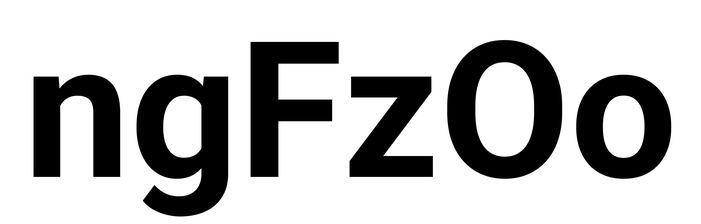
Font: Roboto_Bold